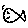
Label: fish